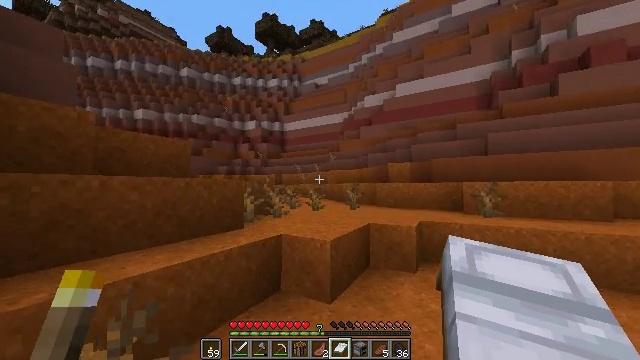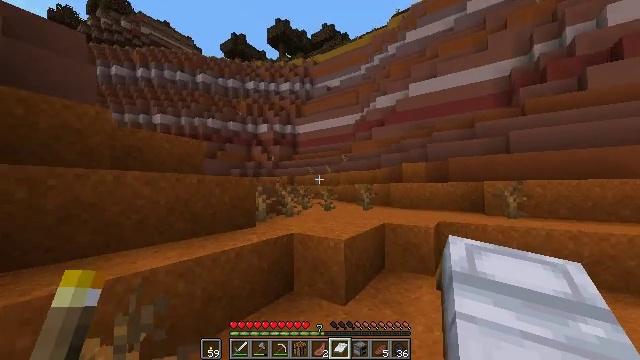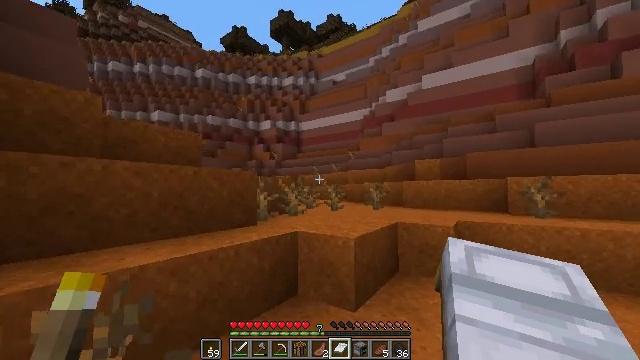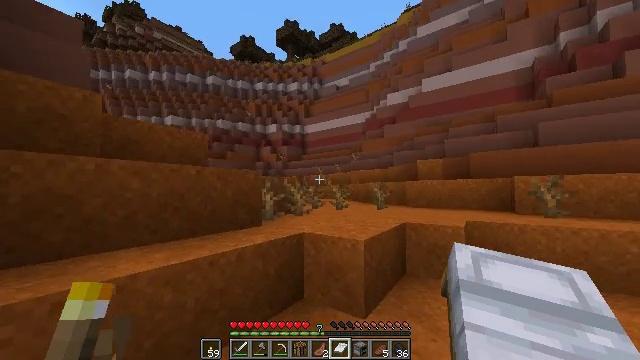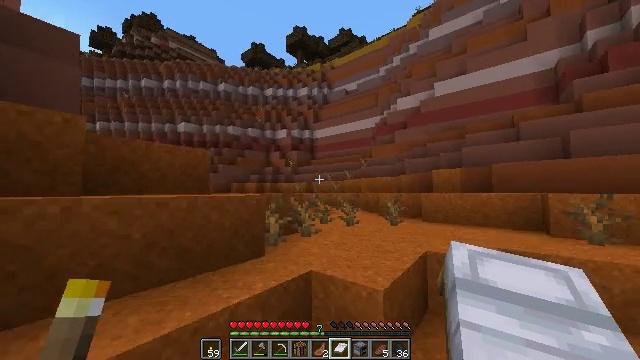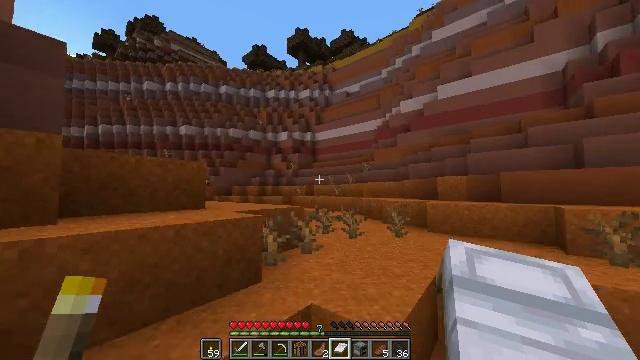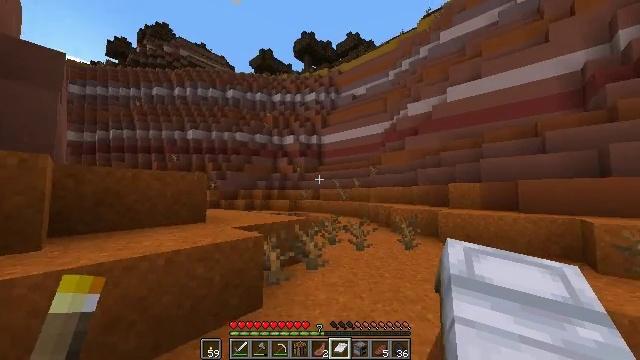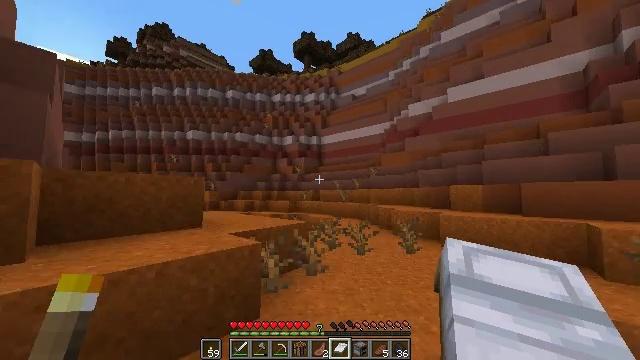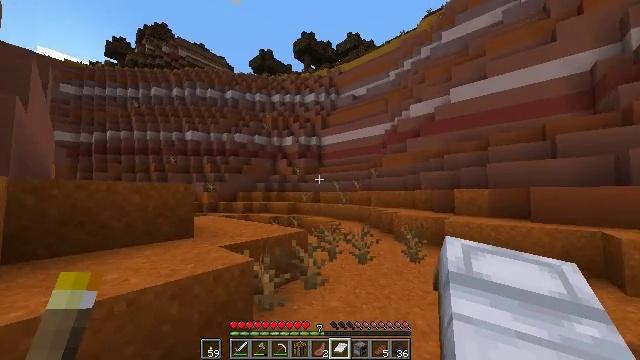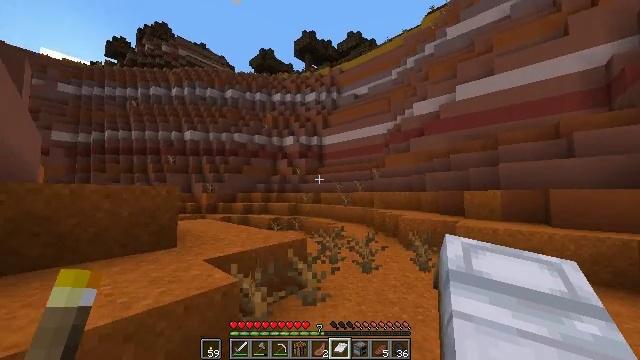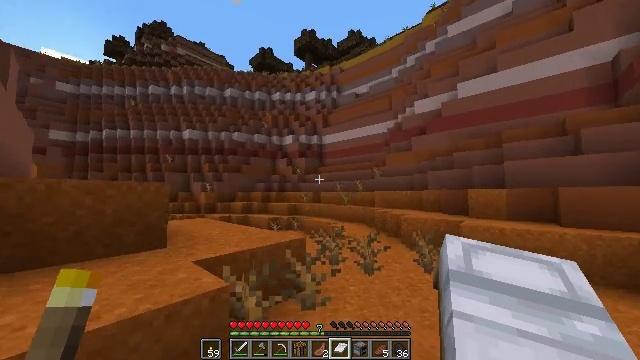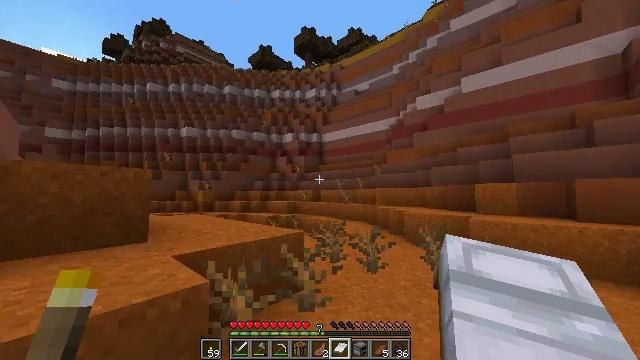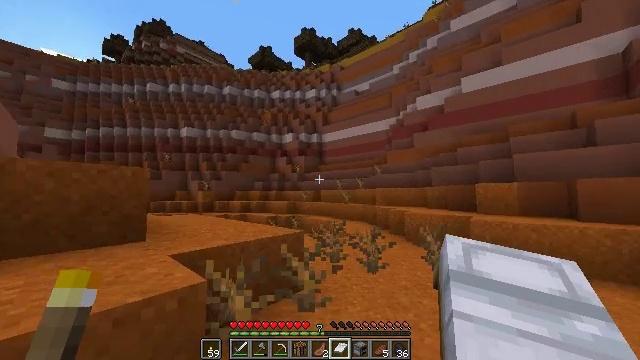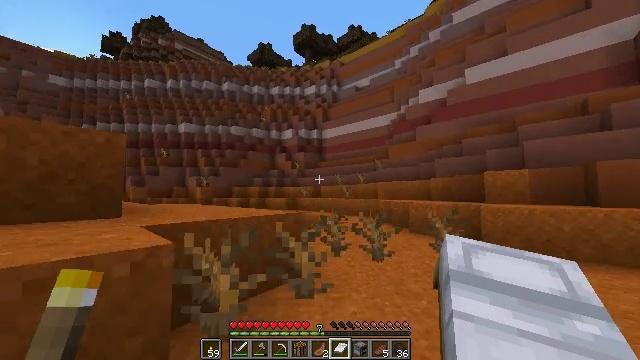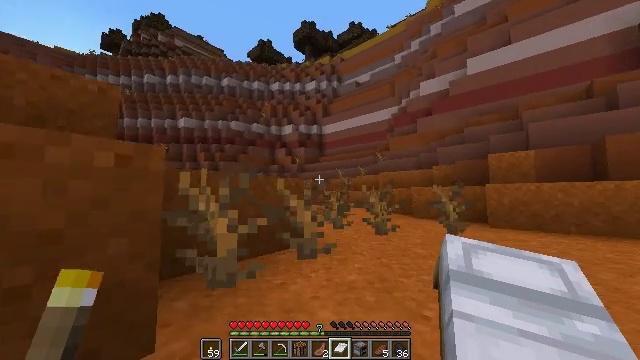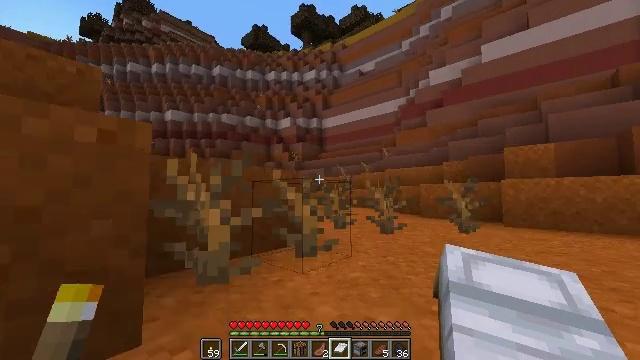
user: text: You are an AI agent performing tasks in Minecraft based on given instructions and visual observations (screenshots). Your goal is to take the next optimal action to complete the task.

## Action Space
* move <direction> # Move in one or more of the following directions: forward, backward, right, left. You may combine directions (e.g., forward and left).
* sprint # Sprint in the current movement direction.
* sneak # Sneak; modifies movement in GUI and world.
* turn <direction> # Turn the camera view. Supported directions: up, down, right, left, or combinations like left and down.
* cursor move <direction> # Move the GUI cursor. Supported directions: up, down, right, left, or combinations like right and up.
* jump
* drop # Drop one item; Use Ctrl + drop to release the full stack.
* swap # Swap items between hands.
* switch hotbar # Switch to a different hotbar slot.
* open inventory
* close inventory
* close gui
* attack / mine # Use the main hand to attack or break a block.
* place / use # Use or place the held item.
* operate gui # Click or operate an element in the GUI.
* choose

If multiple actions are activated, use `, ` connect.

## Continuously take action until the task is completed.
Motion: motion action
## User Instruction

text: Break terracotta to collect it.
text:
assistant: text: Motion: move forward, sprint, turn left, jump
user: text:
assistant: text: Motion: move forward, sprint, turn left, jump
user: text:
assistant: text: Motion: move forward, sprint, jump
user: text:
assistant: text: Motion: move forward, sprint, turn left, jump
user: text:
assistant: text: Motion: move forward, sprint, jump
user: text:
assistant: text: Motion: move forward, sprint, turn left, jump
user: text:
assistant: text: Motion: move forward, sprint, jump
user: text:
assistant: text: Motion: move forward, sprint, jump
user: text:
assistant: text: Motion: move forward, sprint, jump
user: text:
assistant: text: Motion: move forward, sprint, jump
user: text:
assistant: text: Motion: move forward, sprint, jump
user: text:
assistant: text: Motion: move forward, sprint, jump
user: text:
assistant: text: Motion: move forward, sprint, jump
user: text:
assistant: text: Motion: move forward, sprint, jump
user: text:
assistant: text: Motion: move forward, sprint, jump
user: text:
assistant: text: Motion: move forward, sprint, jump
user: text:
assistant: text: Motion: move forward, sprint, jump
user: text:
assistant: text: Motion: move forward, sprint, jump
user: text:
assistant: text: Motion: move forward, sprint, jump
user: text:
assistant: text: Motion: move forward, sprint, jump
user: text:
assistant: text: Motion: move forward, sprint, jump
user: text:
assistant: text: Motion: move forward, sprint, jump
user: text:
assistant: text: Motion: move forward, sprint, jump
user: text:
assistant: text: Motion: move forward, sprint, jump
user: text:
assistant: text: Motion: move forward, sprint, jump
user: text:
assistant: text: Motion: move forward, sprint, jump
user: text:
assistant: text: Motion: move forward, sprint, jump
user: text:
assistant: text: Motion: move forward, sprint, jump
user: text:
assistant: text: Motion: move forward, sprint, jump
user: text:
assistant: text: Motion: move forward, sprint